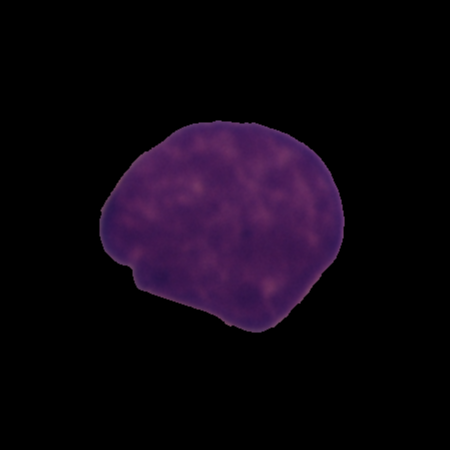
Label: cancer